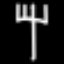
Label: fork